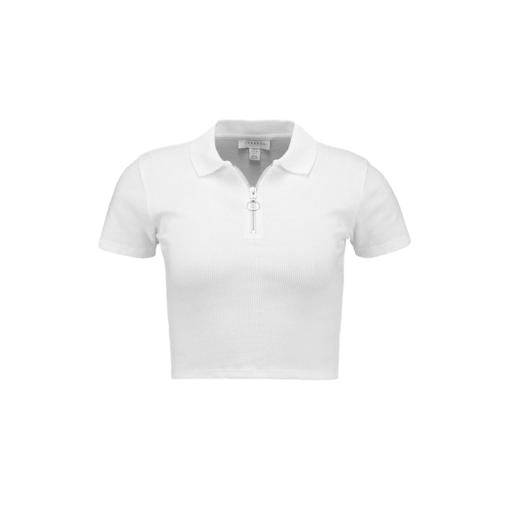
white polo shirt, white short sleeved polo, white short-sleeved top, white background